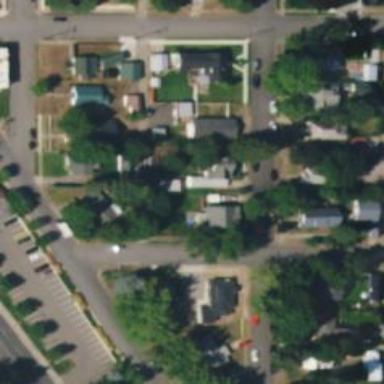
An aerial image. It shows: Alleyway designated as service road.